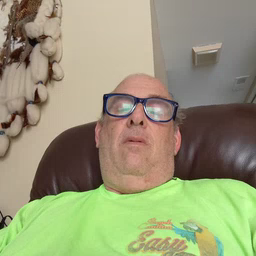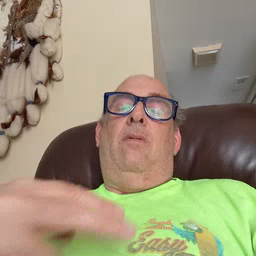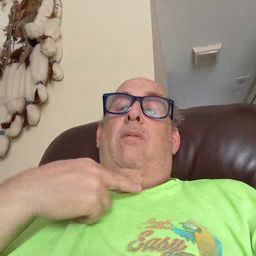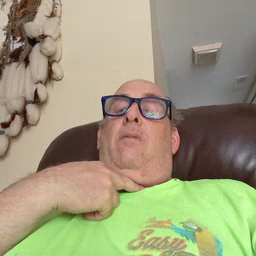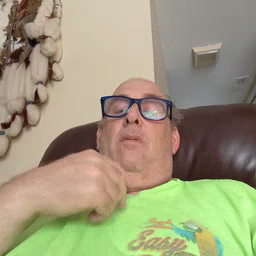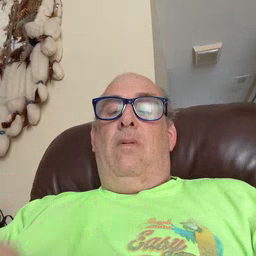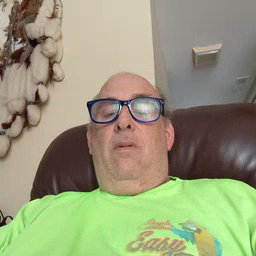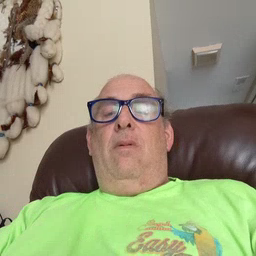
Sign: stuck